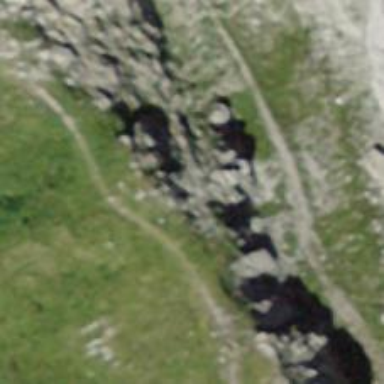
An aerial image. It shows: Natural cliff.